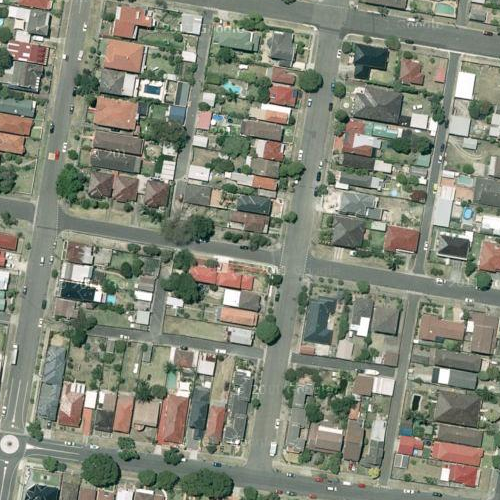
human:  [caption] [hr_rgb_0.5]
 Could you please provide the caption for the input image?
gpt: A residential area with lots of houses arranged neatly .

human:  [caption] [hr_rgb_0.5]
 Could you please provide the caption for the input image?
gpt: A residential area with many houses divided into rectangles by some roads .

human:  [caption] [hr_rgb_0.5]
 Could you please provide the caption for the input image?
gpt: There are many houses densely arranged and divided into rectangles by some roads .

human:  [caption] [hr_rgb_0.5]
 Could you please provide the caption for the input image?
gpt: Lots of houses arranged neatly and divided into rectangles by some roads .

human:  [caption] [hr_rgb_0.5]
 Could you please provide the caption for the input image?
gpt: There are lots of houses arranged neatly in the dense residential area .